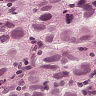
Metastatic tissue present: yes